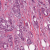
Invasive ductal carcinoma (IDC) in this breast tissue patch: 1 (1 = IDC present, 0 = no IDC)